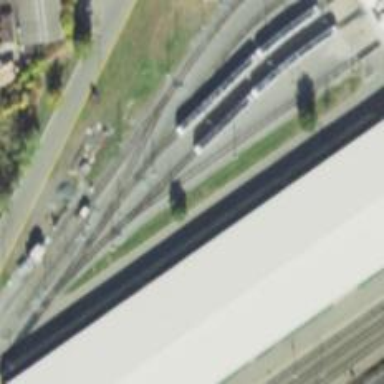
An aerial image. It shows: Light rail yard with electrified contact lines.